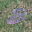
Label: 8